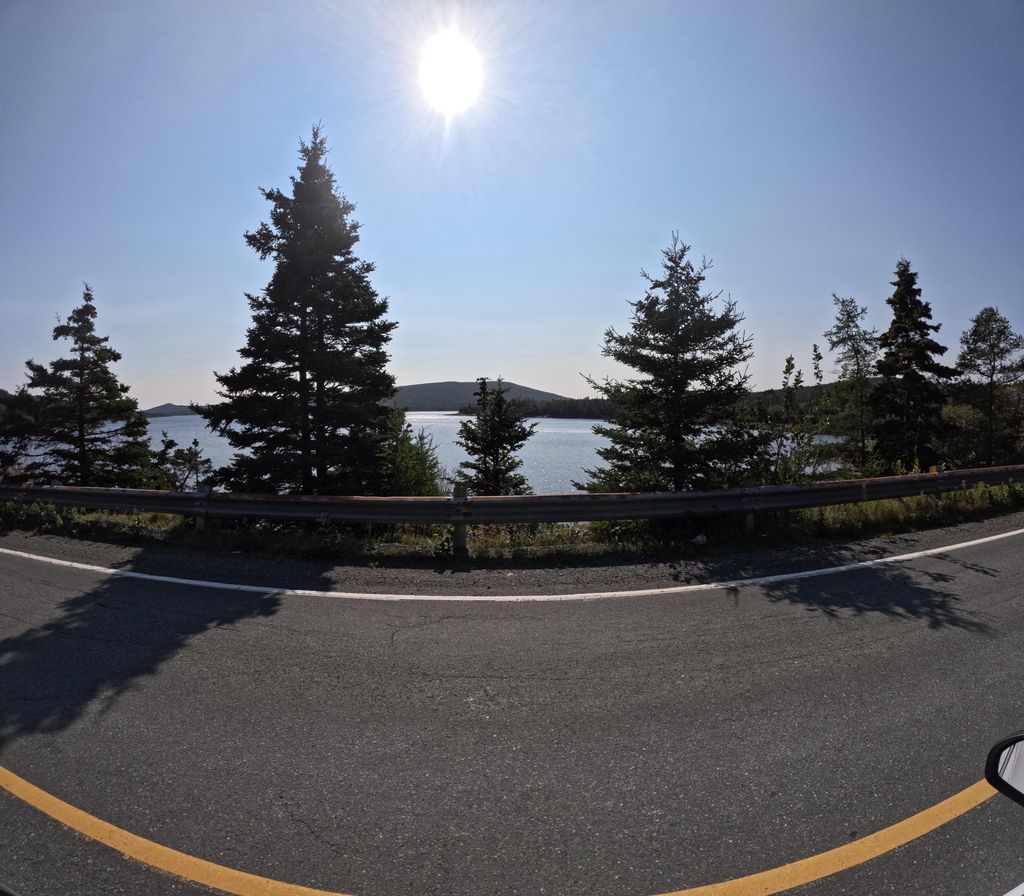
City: st_johns